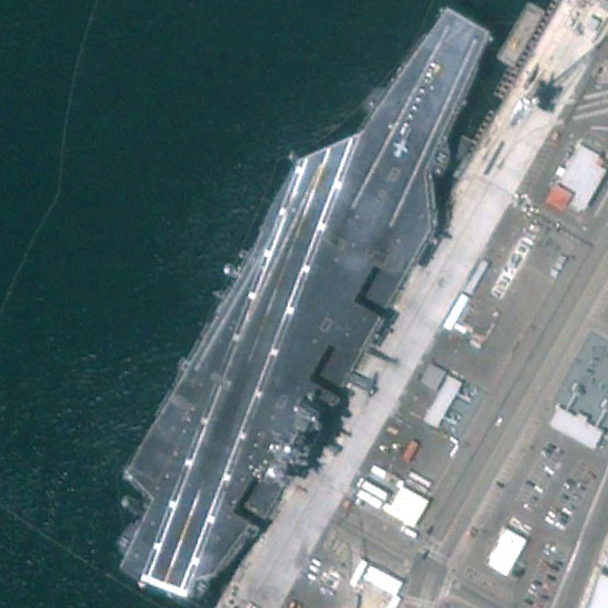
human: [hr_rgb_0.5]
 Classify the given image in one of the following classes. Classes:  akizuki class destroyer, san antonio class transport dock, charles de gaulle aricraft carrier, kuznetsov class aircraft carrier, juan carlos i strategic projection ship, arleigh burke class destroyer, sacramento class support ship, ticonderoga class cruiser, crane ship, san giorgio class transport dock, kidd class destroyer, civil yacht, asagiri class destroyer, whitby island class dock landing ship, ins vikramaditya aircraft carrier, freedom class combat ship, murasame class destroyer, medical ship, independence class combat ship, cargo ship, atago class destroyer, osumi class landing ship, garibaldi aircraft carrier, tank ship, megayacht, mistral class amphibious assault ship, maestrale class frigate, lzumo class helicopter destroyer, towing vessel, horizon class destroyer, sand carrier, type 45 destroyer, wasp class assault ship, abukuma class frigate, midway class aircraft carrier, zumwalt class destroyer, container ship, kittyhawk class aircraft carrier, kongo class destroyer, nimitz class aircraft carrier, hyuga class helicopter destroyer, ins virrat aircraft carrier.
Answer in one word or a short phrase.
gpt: Nimitz class aircraft carrier